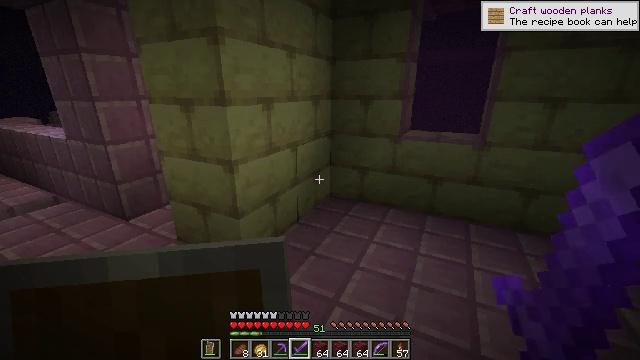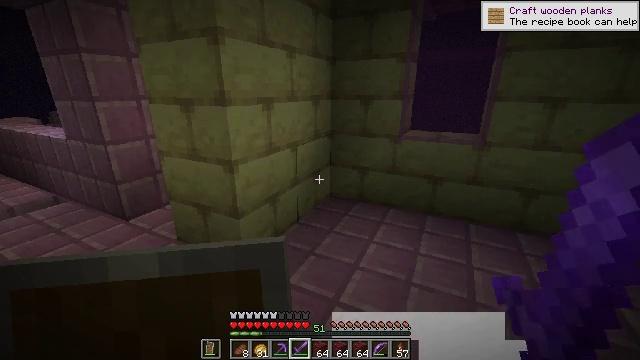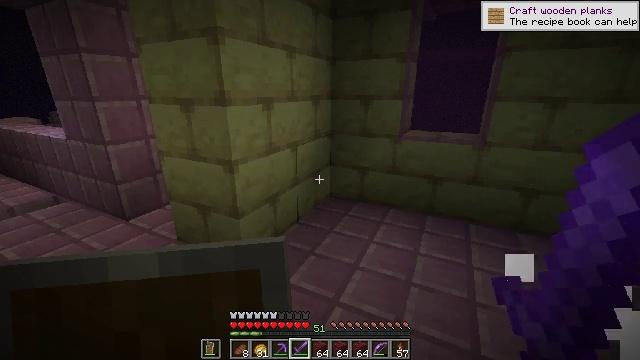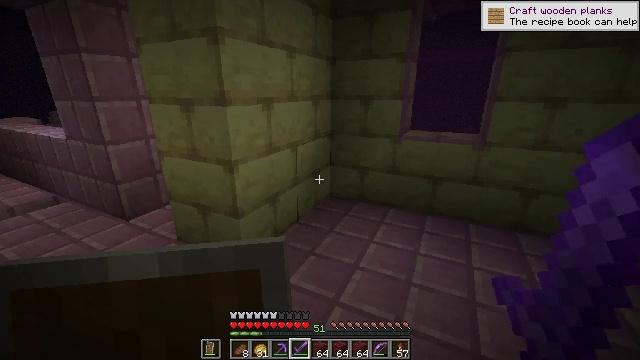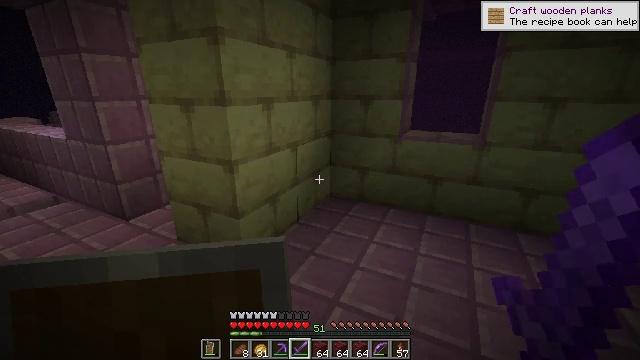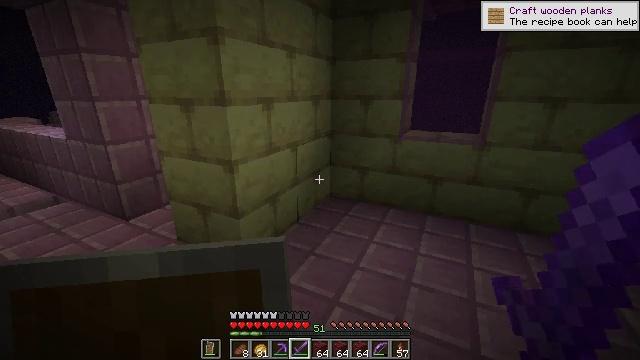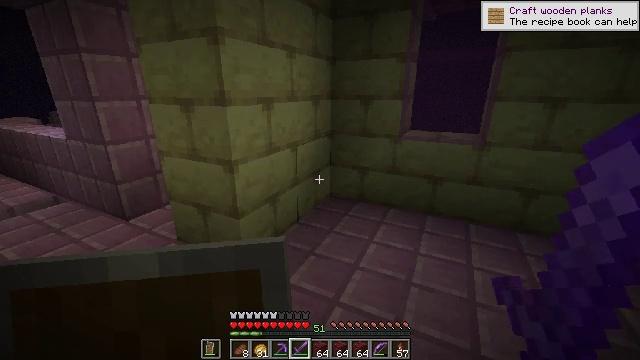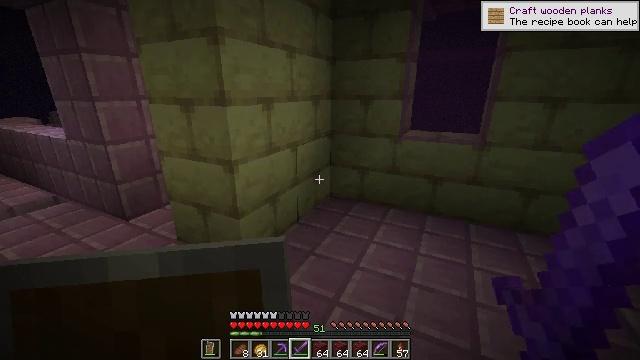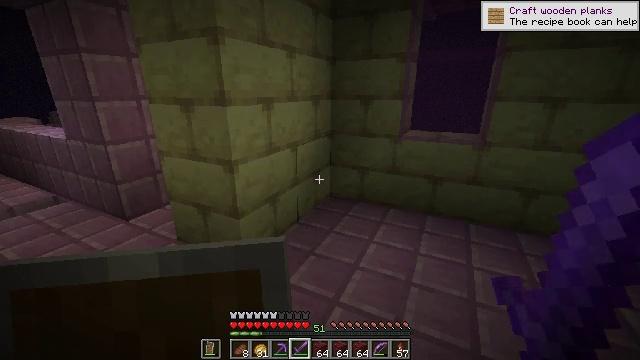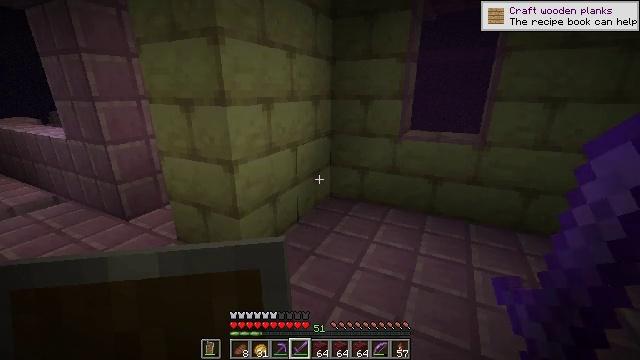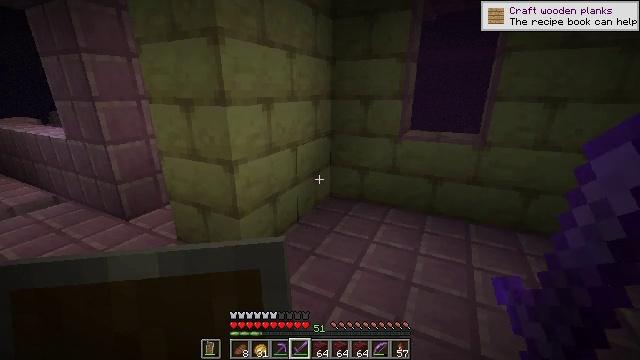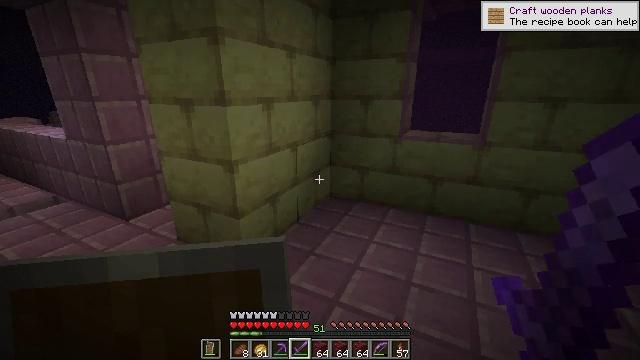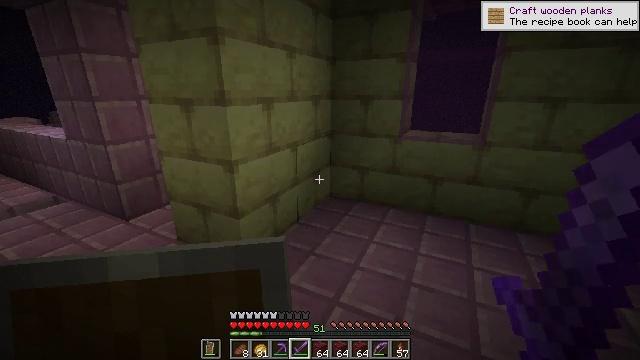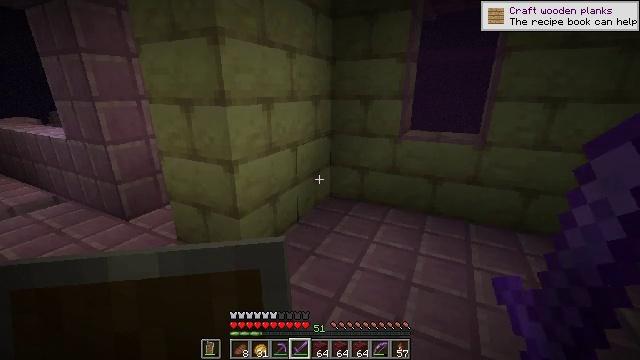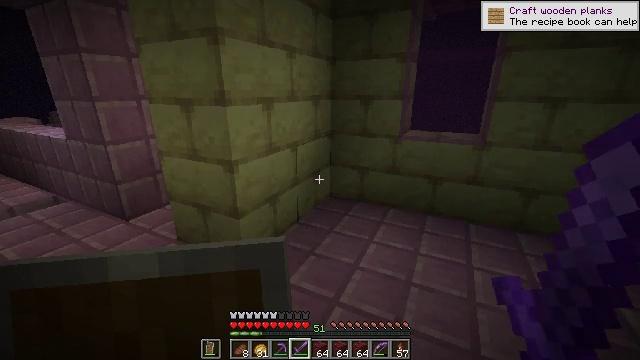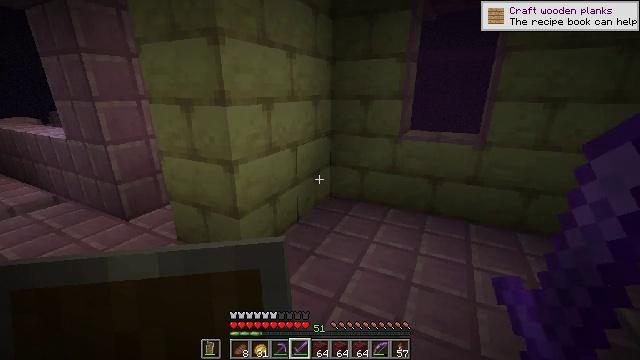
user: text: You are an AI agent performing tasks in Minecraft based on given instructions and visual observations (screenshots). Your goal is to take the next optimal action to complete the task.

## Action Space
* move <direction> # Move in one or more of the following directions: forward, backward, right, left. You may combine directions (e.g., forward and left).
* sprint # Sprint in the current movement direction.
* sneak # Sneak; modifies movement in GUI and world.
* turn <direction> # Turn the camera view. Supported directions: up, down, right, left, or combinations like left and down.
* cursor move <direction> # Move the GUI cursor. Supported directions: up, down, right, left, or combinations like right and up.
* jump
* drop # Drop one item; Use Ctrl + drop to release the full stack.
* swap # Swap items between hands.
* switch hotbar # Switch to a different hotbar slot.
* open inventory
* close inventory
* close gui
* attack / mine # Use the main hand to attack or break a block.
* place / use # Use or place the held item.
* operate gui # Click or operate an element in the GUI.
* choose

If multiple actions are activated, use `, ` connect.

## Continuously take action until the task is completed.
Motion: motion action
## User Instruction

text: Gather end stone bricks from a structure.
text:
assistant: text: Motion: no_op
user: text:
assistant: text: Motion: no_op
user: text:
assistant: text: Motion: no_op
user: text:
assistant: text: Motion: no_op
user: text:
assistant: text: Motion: no_op
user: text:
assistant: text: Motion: no_op
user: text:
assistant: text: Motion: no_op
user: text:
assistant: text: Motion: no_op
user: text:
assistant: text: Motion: no_op
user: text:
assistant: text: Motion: no_op
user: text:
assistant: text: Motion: no_op
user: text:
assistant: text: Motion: no_op
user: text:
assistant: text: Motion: no_op
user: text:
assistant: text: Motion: no_op
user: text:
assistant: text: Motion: no_op
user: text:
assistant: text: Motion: no_op
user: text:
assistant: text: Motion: no_op
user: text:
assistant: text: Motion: no_op
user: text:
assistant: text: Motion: no_op
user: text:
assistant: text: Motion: no_op
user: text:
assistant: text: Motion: move right
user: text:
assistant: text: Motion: move forward and move right
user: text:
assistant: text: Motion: move forward and move right
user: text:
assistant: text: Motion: move forward and move right
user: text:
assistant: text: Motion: move forward and move right
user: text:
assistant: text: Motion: move forward and move right, turn left
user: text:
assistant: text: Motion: move forward and move right, turn left
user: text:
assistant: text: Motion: move forward and move right, turn left
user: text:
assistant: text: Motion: move forward and move right, turn left and down
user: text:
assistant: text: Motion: move forward and move right, turn left